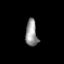
Tissue: prostate
Cell type: T cells
Senescence score: 0.2746
Nuclear area (px): 311
Mean DAPI intensity: 148.228